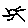
Label: sun